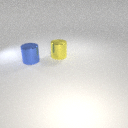
large blue metal cylinder in front of large yellow metal cylinder